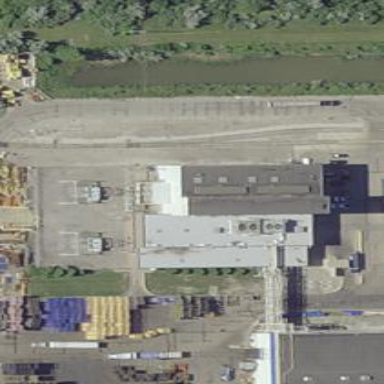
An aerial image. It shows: Industrial building.